Interaction volume radius: 5 \u00c5
Interaction volume height: 10 \u00c5
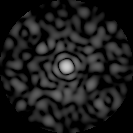
Disorder parameter: 0.837